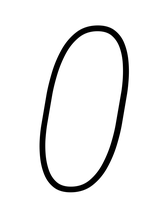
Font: Roboto-Italic_Condensed_Thin_Italic